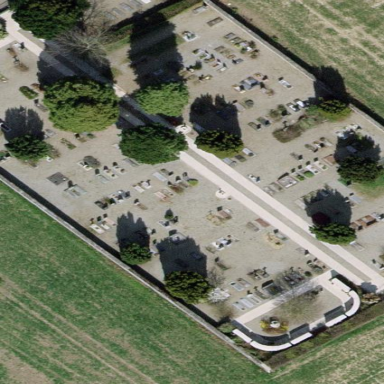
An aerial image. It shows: Cemetery.